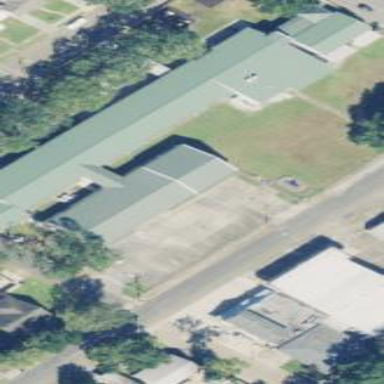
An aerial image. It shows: School building.